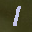
Label: 1